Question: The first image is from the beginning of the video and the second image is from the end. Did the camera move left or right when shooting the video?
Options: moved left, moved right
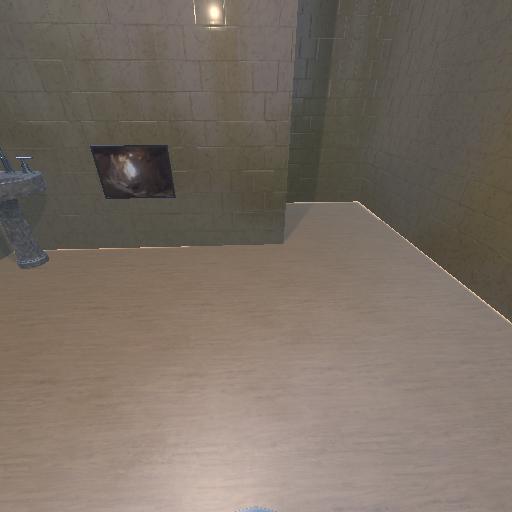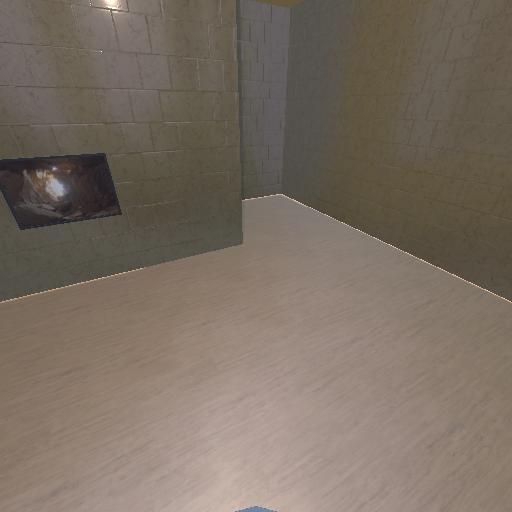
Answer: moved left